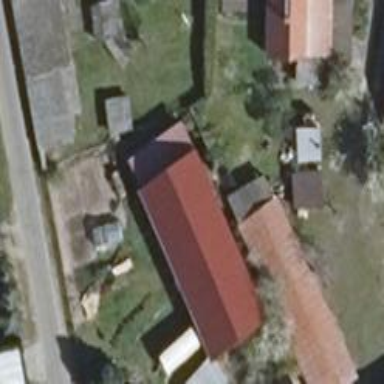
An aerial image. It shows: Building with gabled roof oriented along the structure. The roof is maroon in color.